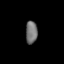
Tissue: lung
Cell type: Epithelial cells
Senescence score: 0.2363
Nuclear area (px): 258
Mean DAPI intensity: 115.353